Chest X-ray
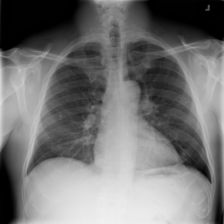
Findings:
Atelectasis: negative
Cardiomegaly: negative
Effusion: negative
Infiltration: negative
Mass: negative
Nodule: negative
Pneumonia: negative
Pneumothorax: negative
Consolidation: negative
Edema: negative
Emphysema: negative
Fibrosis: negative
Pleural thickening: negative
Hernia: negative